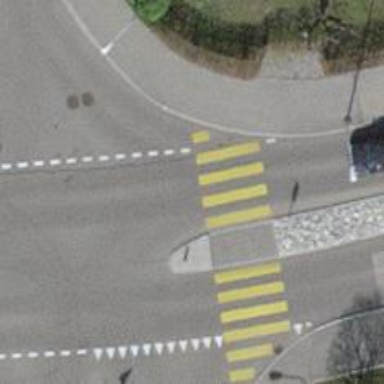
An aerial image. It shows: Marked zebra crossing with island in the middle.